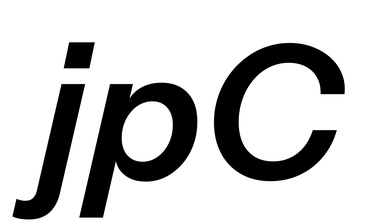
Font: InstrumentSans-Italic_SemiBold_Italic